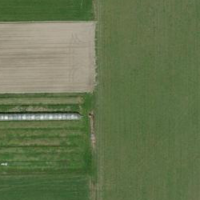
EUNIS habitat code: 52
Species observed at this site:
Corvus cornix